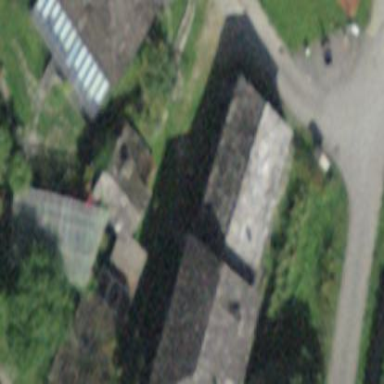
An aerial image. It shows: Detached building.